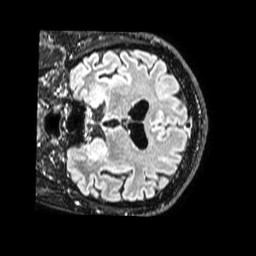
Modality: FLAIR
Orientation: coronal
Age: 62
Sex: male
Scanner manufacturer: philips
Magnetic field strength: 1.5 T
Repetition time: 4.8 s
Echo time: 0.3512 s